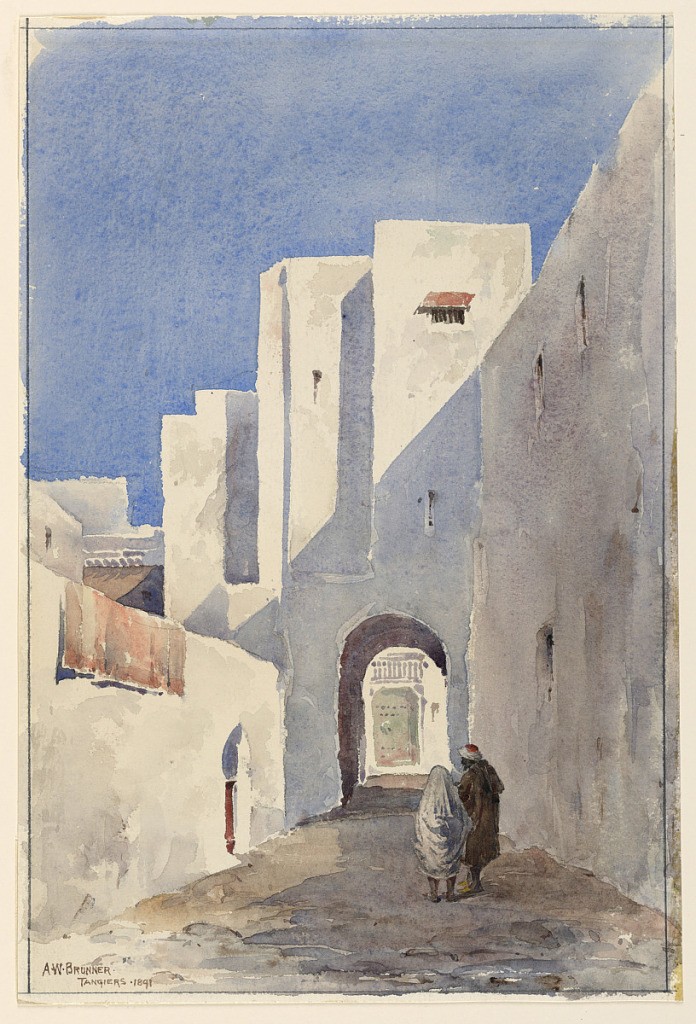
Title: Tangiers
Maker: Arnold William Brunner, American, 1857–1925
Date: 1891
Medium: Graphite, brush and watercolor on paper
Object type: Drawing
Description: A narrow walled area leading to an archway in the background. Two figures in the foreground.